Question: I'm using bootstrap 3 for a backend application, this application shows data in tables. At the end of each row there is a delete button (and sometimes also a edit button).
I use col-md-1 for the column that has the delete button, and variations of col-md-x on the other columns, works fine.
One thing that bugs me is that when i enlarge my browser window the col-md-1 column becomes huge, makes sense because of bootstrap grid design. Here's a screenshot:

But it still bugs me every time i look at it.
Is it possible to give a column a fixed width, for example 32 pixels, while keep using the col-md-x feature of bootstrap which i really enjoy?
[edit] maybe a clarification: I'm looking for a maximum width, for example min width 32 and max width 32, then the column should not grow wider than 32 px and shouldn't shrink to less than 32 px.
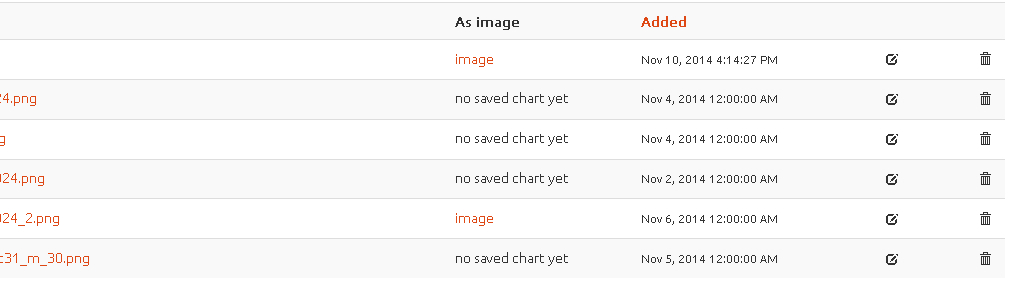
Answer: '''
.tdicon{ width: 32px !important; }
'''
This doesn't work:
'''
<th class="col-md-6"></th>
<th class="col-md-2"></th>
<th class="col-md-4"></th>
<th class="tdicon">&nbsp;</th>
<th class="tdicon">&nbsp;</th>
'''
But this works:
'''
<th class="col-md-6"></th>
<th class="col-md-2"></th>
<th></th>
<th class="tdicon">&nbsp;</th>
<th class="tdicon">&nbsp;</th>
'''
Now the tdicon column becomes 32 px and stays 32 px after resizing. Weird!
I'm happy that is works, but the solution confuses me...